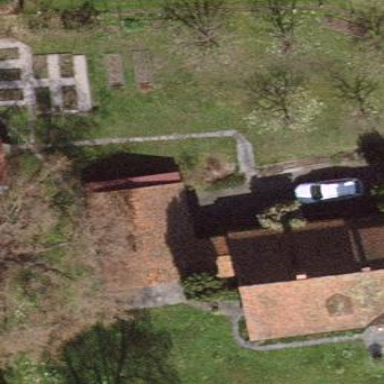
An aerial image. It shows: Simple house.